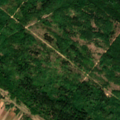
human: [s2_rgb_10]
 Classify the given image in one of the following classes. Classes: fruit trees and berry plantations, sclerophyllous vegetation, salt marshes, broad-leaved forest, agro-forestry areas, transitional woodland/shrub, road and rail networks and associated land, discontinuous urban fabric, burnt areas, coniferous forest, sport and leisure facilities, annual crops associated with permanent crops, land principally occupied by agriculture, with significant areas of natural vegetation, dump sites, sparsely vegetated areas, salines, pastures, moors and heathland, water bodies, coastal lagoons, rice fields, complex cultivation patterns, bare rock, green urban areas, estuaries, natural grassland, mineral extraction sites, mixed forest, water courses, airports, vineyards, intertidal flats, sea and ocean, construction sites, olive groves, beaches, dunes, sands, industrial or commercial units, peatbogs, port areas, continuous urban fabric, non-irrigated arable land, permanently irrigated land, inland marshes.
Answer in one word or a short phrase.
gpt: non-irrigated arable land, broad-leaved forest, mixed forest, transitional woodland/shrub